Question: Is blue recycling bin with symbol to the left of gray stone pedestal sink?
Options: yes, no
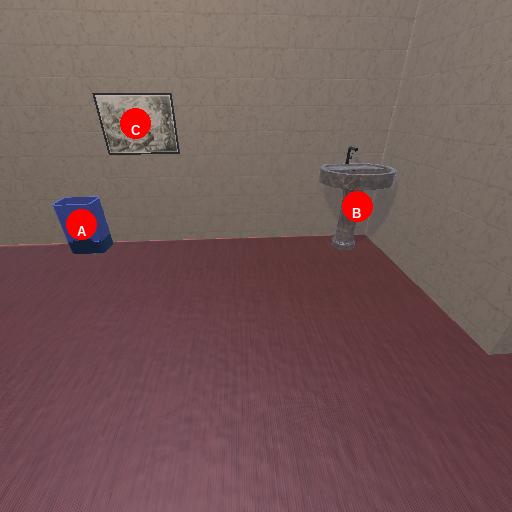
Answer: yes